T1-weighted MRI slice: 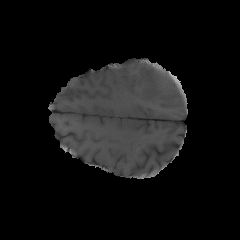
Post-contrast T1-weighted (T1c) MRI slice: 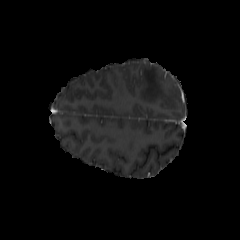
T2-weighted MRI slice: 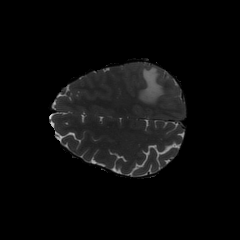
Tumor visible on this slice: yes